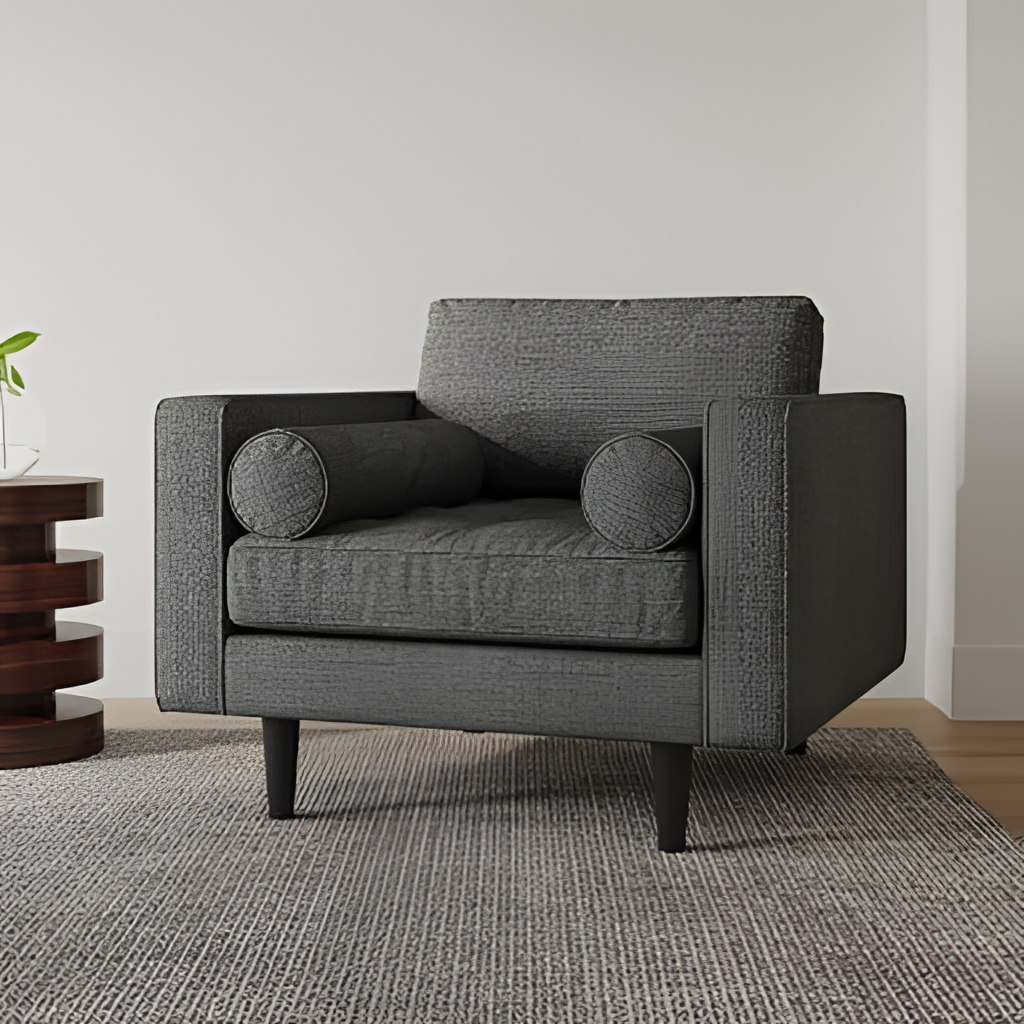
charcoal fabric armchair, living room, contemporary, wood flooring, with plank pattern, paint wallpaper, with solid pattern